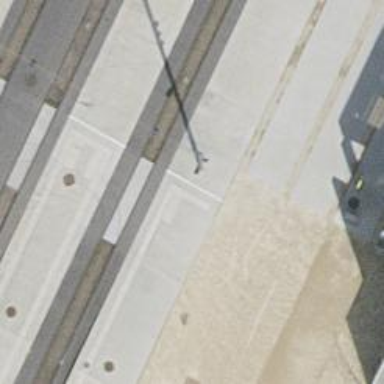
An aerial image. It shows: Tram crossing on the railway.